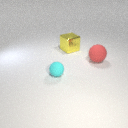
small cyan rubber sphere in front of large red rubber sphere